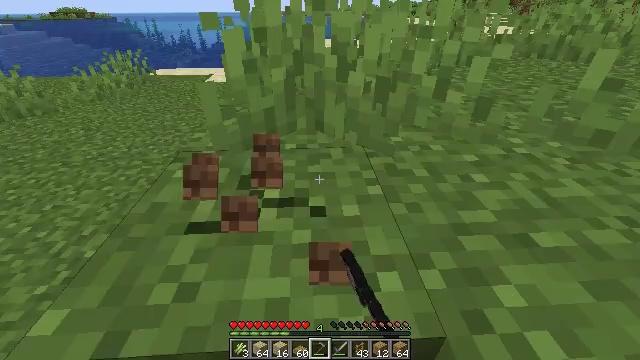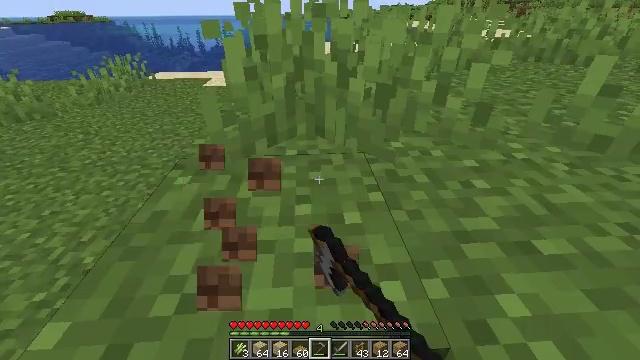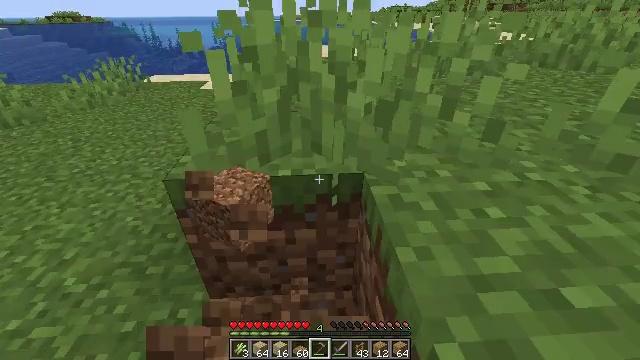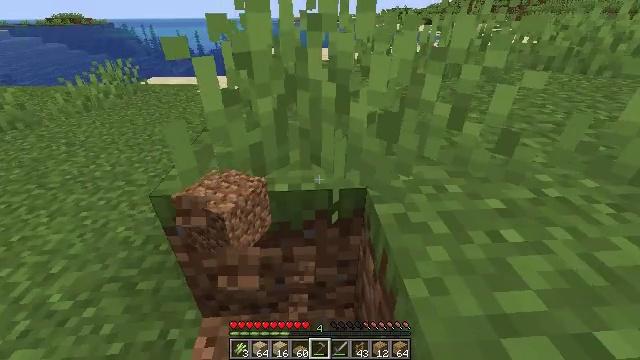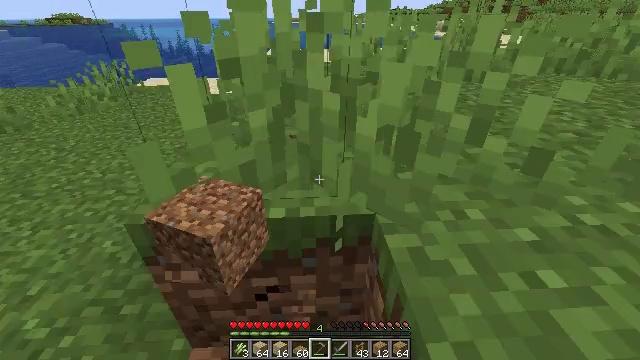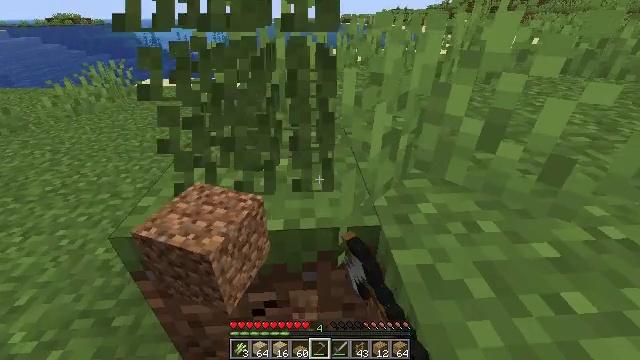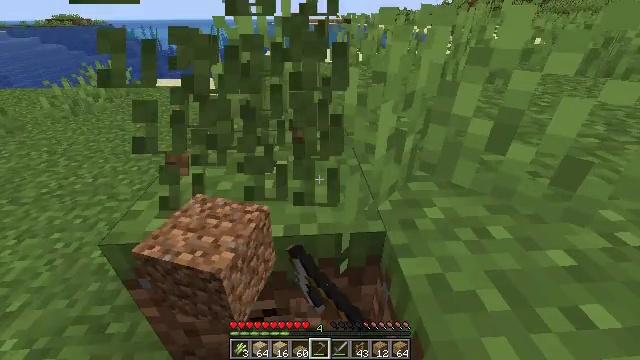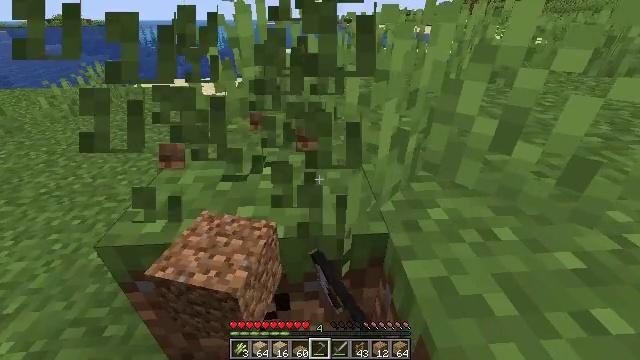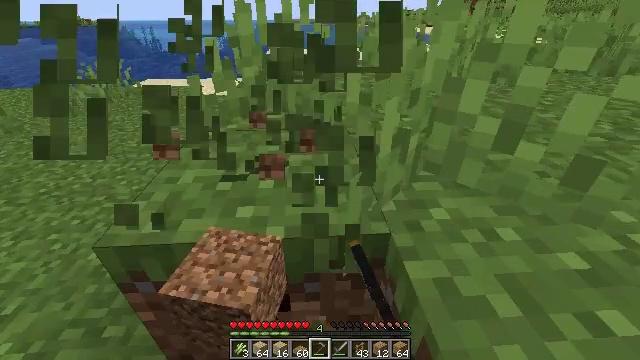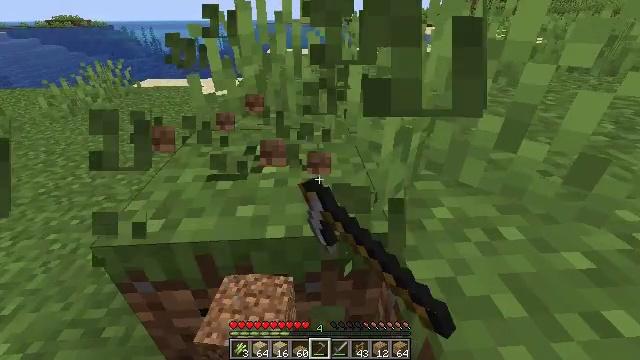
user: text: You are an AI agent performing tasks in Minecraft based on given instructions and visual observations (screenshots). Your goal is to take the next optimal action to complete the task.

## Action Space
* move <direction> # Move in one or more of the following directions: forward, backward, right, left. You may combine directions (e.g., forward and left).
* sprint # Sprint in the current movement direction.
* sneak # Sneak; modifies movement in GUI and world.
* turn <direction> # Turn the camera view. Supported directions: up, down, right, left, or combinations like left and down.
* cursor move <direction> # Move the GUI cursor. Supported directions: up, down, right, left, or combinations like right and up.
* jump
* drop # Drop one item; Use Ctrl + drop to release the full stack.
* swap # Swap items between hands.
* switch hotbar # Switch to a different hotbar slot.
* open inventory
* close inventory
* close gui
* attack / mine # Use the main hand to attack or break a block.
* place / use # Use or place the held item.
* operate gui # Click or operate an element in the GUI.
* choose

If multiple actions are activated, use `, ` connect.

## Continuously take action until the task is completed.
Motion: motion action
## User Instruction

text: Mine the grass in the plains.
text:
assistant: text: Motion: move forward, attack / mine
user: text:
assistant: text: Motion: move forward, attack / mine
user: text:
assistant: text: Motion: move forward, attack / mine
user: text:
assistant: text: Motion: attack / mine
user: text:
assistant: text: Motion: attack / mine
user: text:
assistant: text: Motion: attack / mine
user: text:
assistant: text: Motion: attack / mine
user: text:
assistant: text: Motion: attack / mine
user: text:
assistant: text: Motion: attack / mine
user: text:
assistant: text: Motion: attack / mine